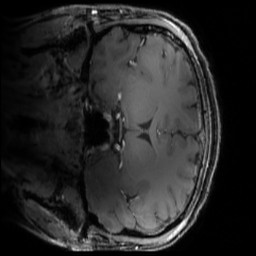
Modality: MP2RAGE
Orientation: coronal
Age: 20
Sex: male
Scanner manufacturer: siemens
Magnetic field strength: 6.98 T
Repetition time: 6 s
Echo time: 0.00283 s